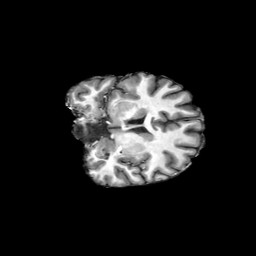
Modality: T1w
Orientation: coronal
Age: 19
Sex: male
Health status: ill